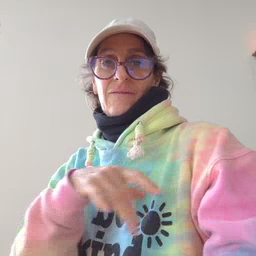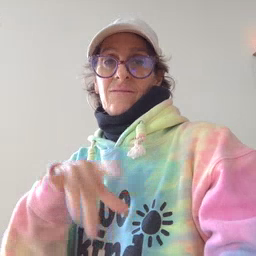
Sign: find